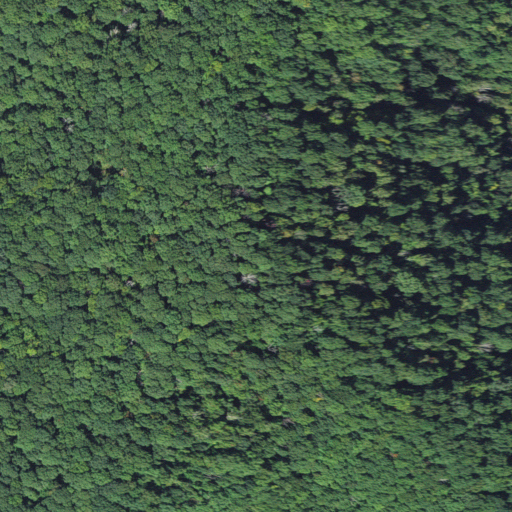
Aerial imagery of mountain in North Carolina named Grassy Knob containing only deciduous forest